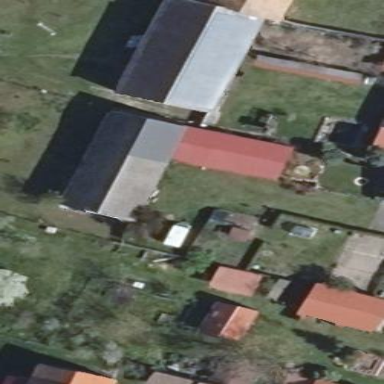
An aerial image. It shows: Gabled building with grey roof oriented along its length.